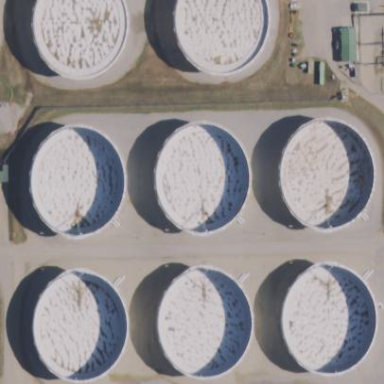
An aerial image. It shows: Storage tank that is man-made.